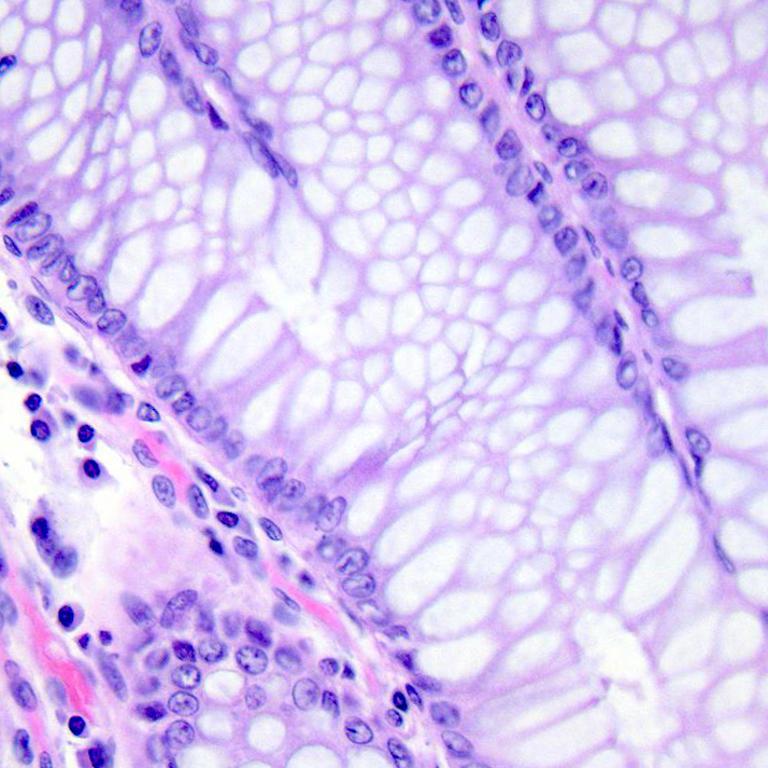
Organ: colon
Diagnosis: benign